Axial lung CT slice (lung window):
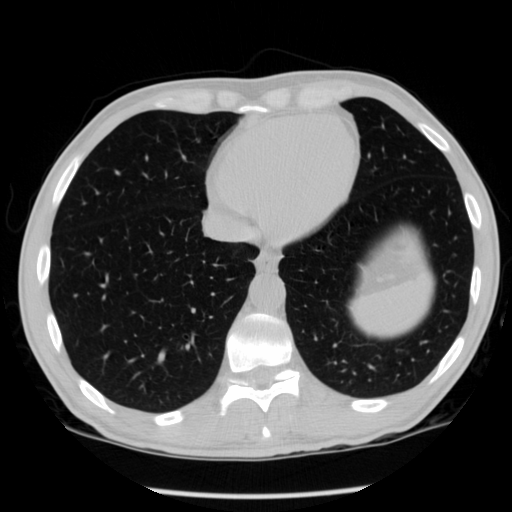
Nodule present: no